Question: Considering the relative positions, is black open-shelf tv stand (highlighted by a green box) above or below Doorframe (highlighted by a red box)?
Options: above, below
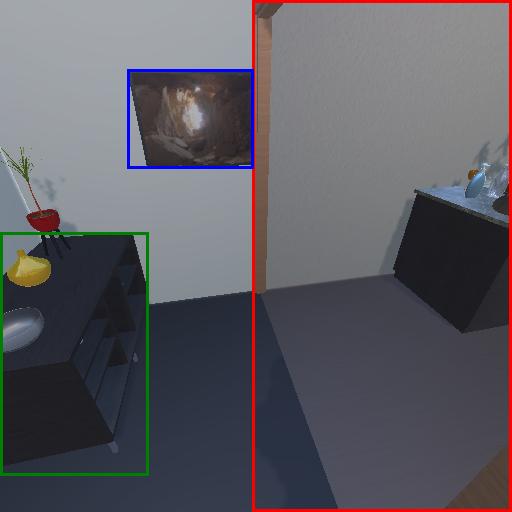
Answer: above